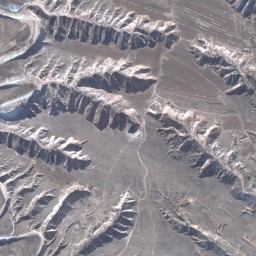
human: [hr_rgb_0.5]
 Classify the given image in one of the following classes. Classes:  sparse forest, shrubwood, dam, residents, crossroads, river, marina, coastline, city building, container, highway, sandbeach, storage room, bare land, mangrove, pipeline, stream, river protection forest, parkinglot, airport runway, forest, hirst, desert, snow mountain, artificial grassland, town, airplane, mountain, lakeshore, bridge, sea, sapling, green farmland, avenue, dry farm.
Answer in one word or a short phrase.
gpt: mountain